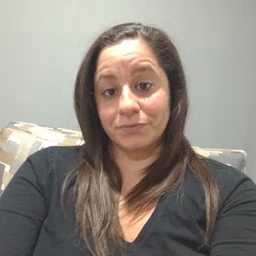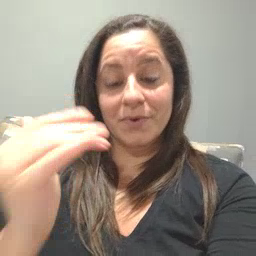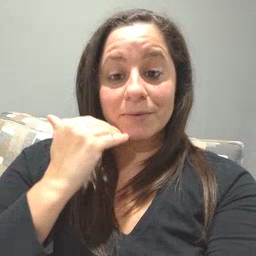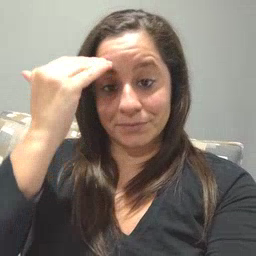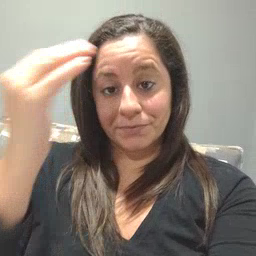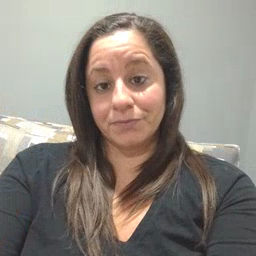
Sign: head